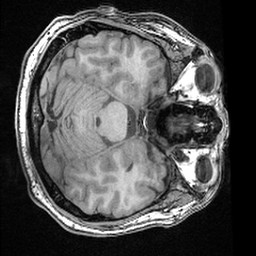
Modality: T1w
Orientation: axial
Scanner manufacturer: ge
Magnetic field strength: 3 T
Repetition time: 0.008572 s
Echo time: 0.003384 s